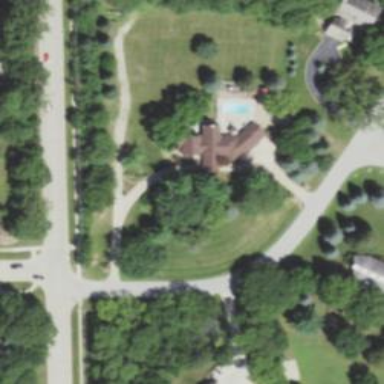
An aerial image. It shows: Driveway tunnel serving as building passage.